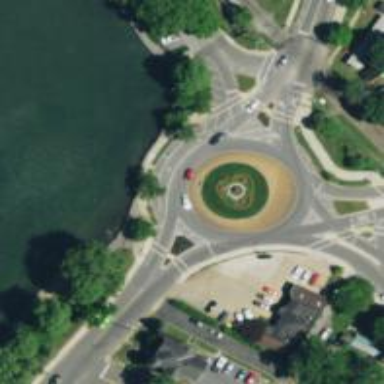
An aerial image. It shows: Secondary road leading to roundabout.